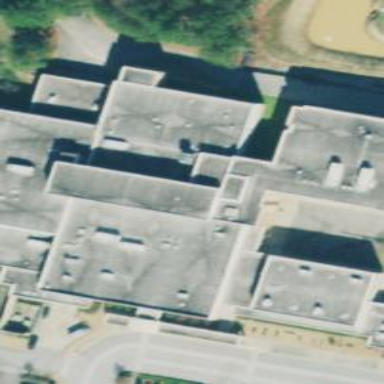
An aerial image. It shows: School building.